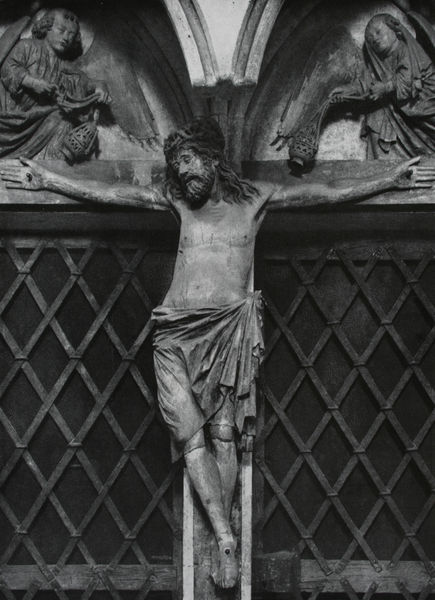
Titel: Westlettner, Der Gekreuzigte
Standort: Naumburg (Saale)
Institution: Dom
Schlagwörter: flügel, hand, kopf, körper, mann, nackt, schatten, schurz, weiß, frauen, brust, fenster, finger, frau, grau, haar, holz, licht, schwarz, säule, tuch, bart, wand, arme, falten, stein, bild, hände, gitter, kirche, haare, stoff, locken, engel, skulptur, statue, beine, bogen, füsse, detail, faltenwurf, plastik, knie, nagel, nägel, foto, fotografie, bögen, eingang, gewölbe, lendentuch, kreuz, dom, schwarzweiß, münster, altar, kathedrale, photo, fragment, rauten, christus, jesus, jesus christus, kreuzigung, leid, leiden, weihrauch, kruzifix, heilige, fässer, gefäße, gekreuzigt, dornenkrone, erlösung, kriche, stifter, schwenken, gabriel, passion, negel, weihrauchgefäss, passion christi, dreinageltypus, jesus am kreuz, weihrauchgefässe, weihrauchfässer, weihrauchbehälter, beweihräuchern